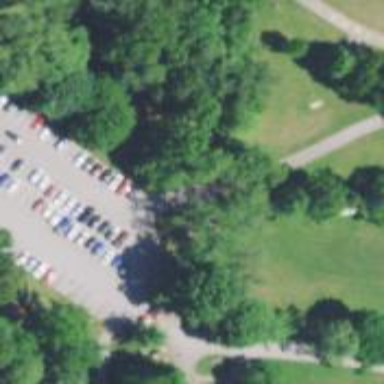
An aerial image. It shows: Disc golf tee area.